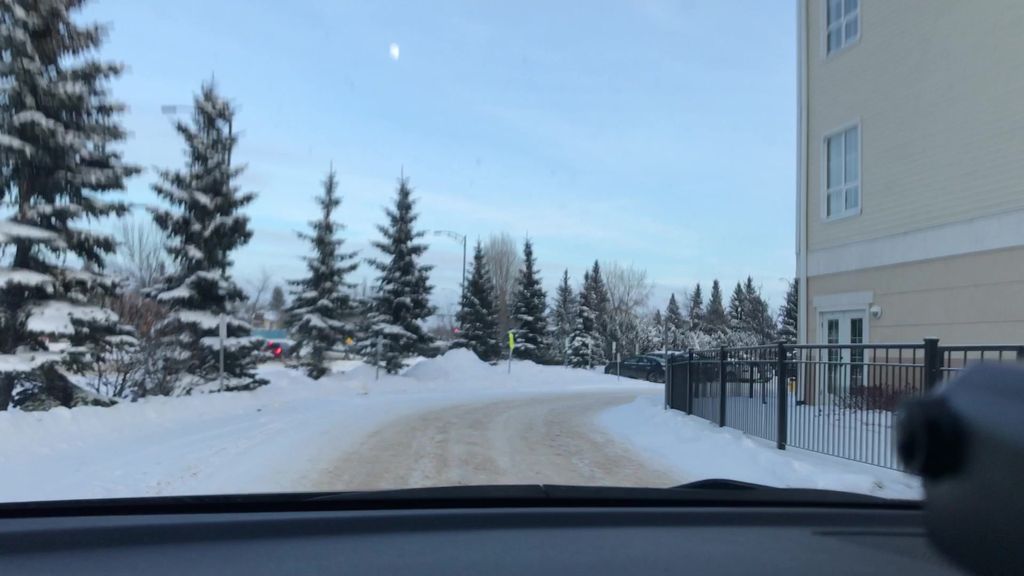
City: edmonton